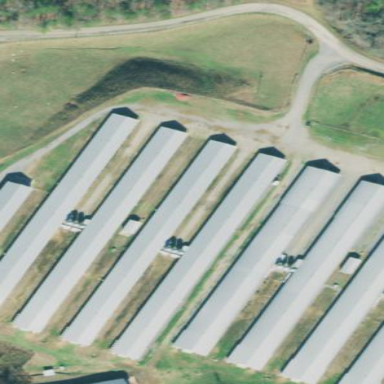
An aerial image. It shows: Farm auxiliary building.